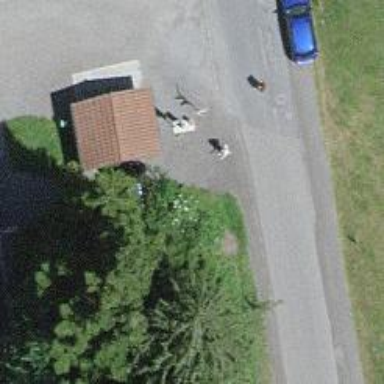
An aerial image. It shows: Emergency access point on the road.